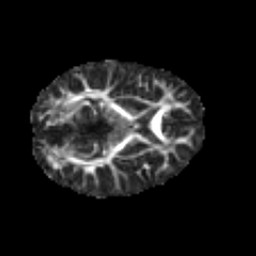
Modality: FA
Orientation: axial
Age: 6
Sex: male
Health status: healthy